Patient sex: M
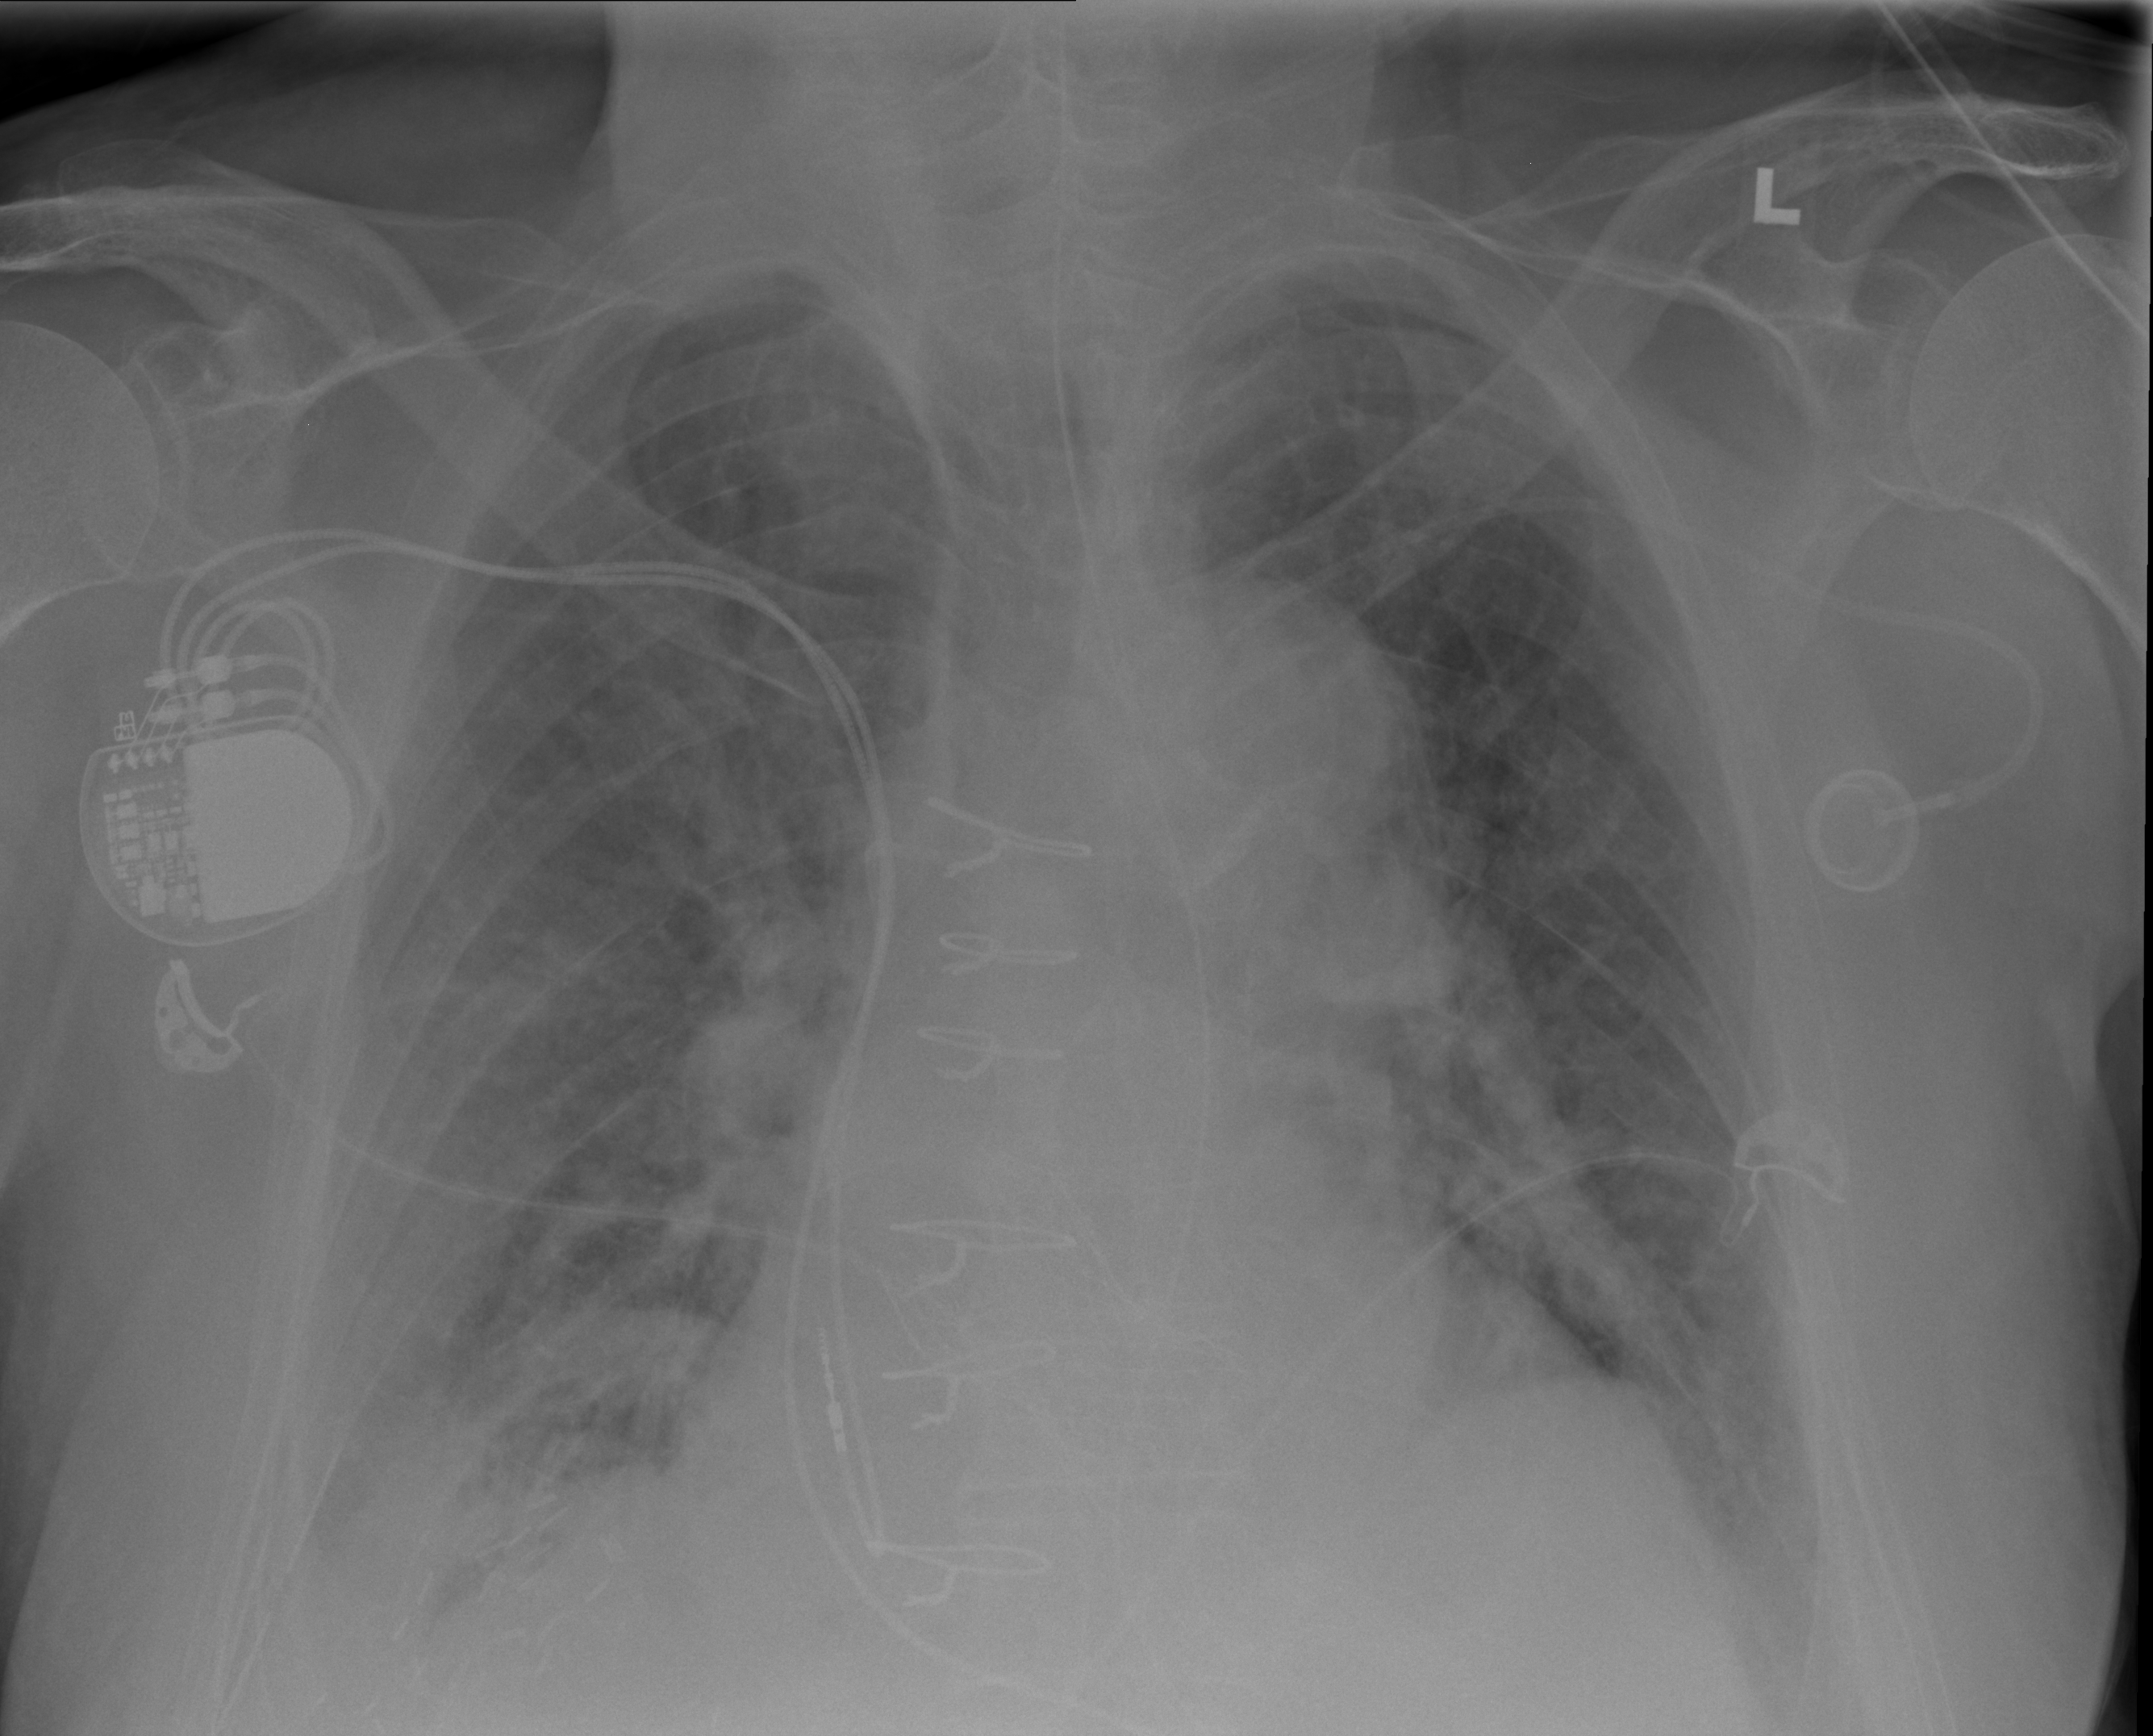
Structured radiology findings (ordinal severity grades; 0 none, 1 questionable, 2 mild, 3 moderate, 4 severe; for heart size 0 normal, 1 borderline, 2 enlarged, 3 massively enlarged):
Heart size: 2
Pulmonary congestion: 2
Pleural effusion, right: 2
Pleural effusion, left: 0
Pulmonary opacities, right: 2
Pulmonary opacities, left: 0
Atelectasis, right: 2
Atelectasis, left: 0